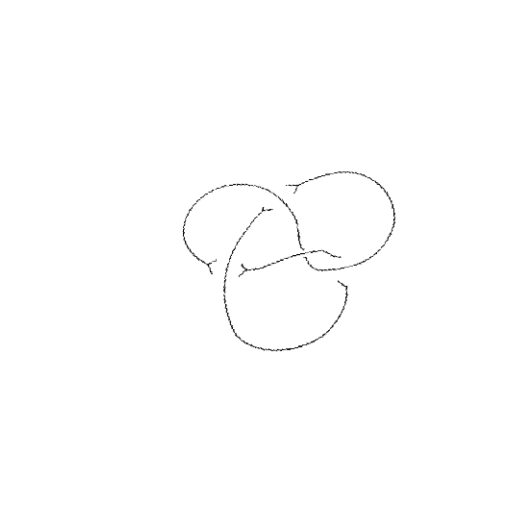
Crossing number: 4